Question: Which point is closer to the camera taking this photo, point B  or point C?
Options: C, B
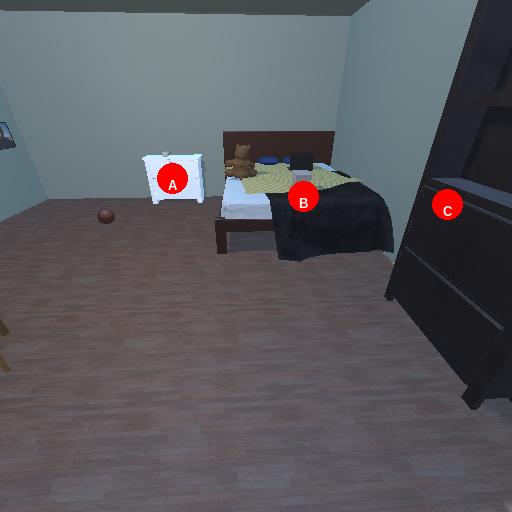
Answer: C